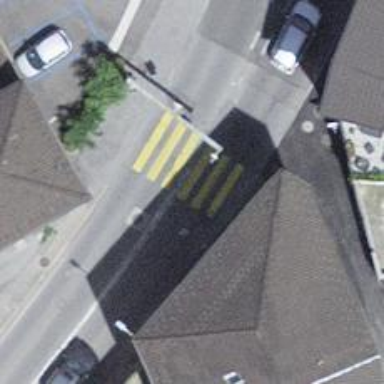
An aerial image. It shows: Marked crossing with zebra stripes on the road.